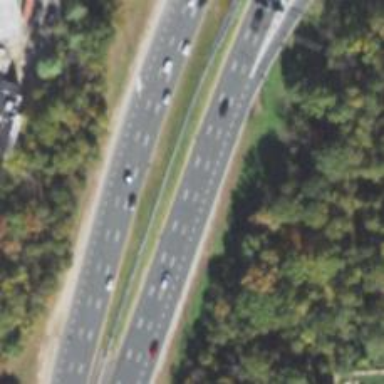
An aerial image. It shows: Motorway junction.